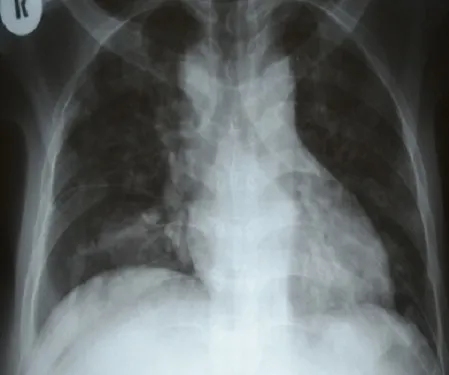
Chest x-ray showing nodular opacities in both lung fields.
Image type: radiology (x_ray)